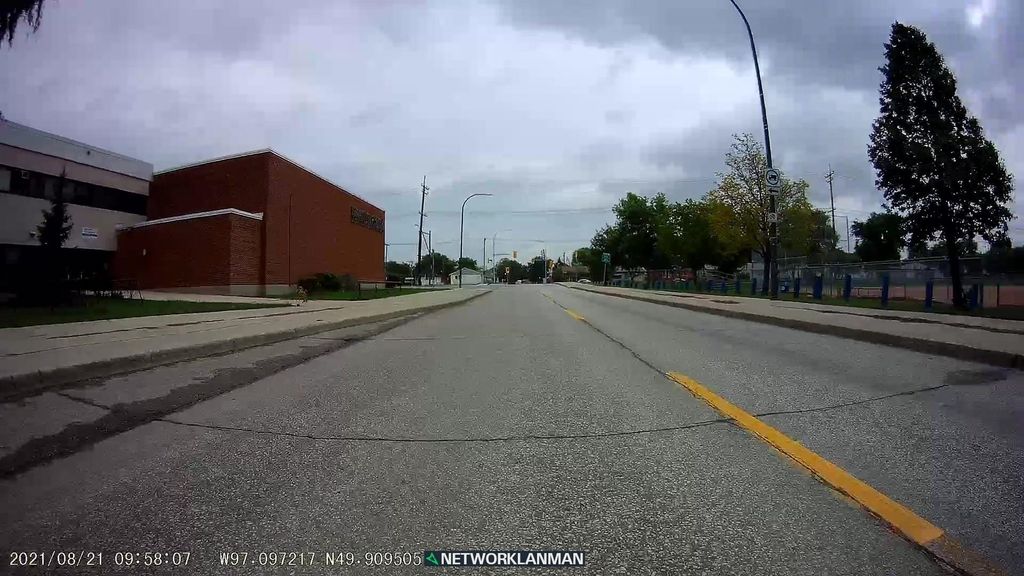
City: winnipeg